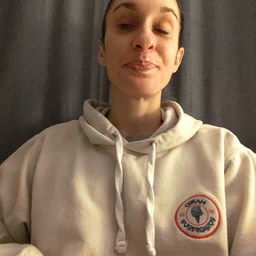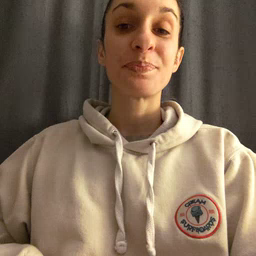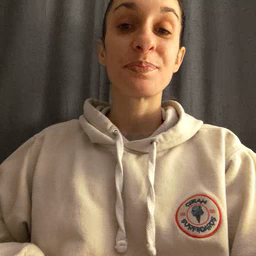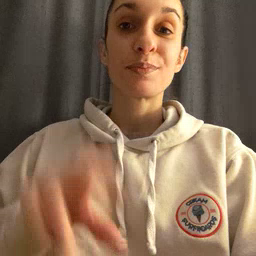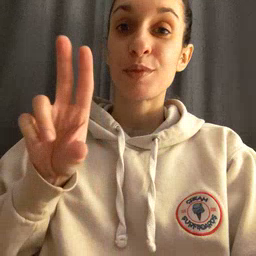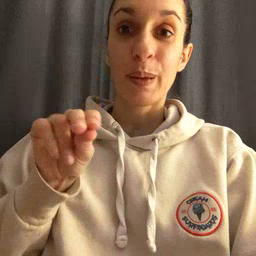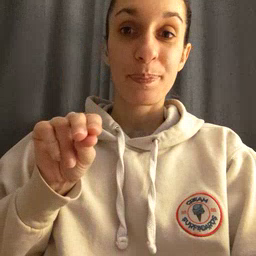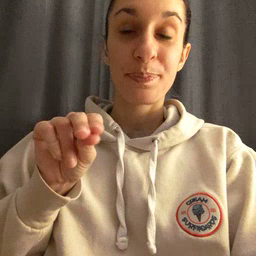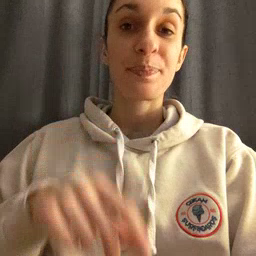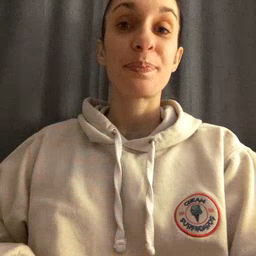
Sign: no